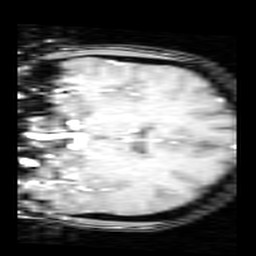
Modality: inplaneT1
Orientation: coronal
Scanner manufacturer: ge
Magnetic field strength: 3 T
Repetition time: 0.2 s
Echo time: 0.0036 s